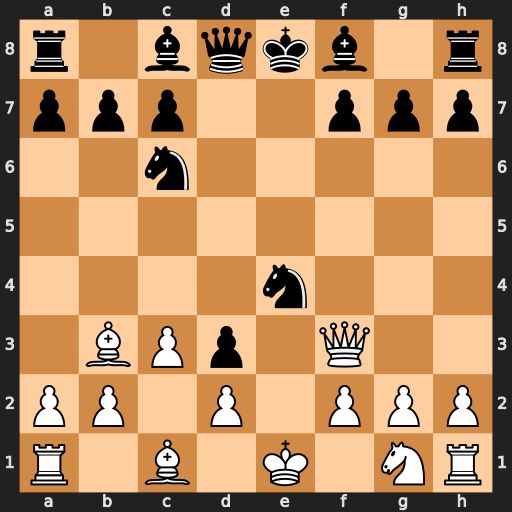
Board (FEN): r1bqkb1r/ppp2ppp/2n5/8/4n3/1BPp1Q2/PP1P1PPP/R1B1K1NR
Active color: w
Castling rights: KQkq
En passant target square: -
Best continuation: Qxf7#